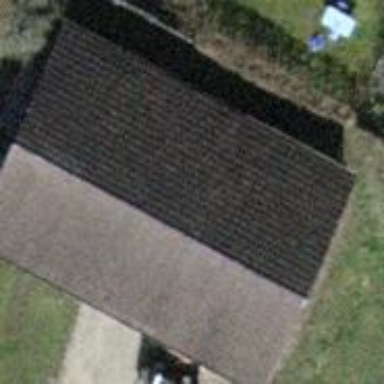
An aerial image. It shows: Farm auxiliary building with gabled roof.